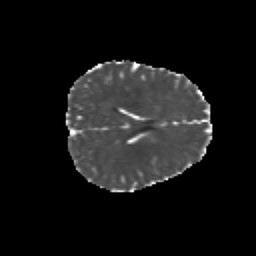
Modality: MD
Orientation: axial
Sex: female
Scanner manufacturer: siemens
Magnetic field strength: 3 T
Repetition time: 5 s
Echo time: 0.071 s